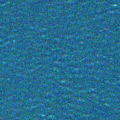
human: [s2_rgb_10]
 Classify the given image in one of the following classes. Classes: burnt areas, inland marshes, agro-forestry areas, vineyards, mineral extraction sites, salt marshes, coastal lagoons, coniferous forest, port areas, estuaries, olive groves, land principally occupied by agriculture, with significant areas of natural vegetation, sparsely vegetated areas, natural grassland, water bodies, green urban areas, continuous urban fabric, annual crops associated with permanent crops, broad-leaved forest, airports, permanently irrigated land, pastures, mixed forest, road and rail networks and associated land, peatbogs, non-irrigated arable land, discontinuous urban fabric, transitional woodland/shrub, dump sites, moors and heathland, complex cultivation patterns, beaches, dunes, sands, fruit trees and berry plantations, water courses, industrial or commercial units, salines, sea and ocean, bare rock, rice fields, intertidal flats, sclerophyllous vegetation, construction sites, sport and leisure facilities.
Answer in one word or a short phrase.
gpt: sea and ocean